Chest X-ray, PA view. Patient: 38 years old, sex F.
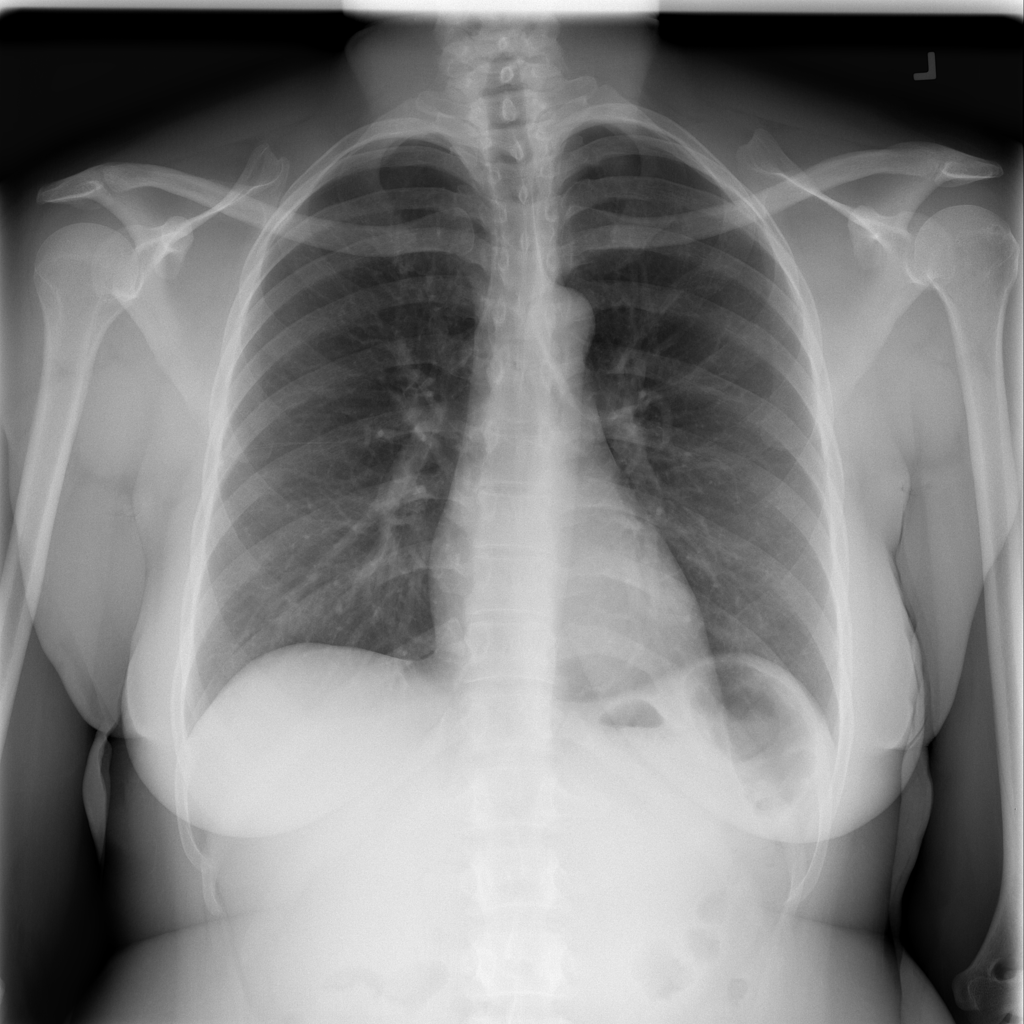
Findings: No Finding